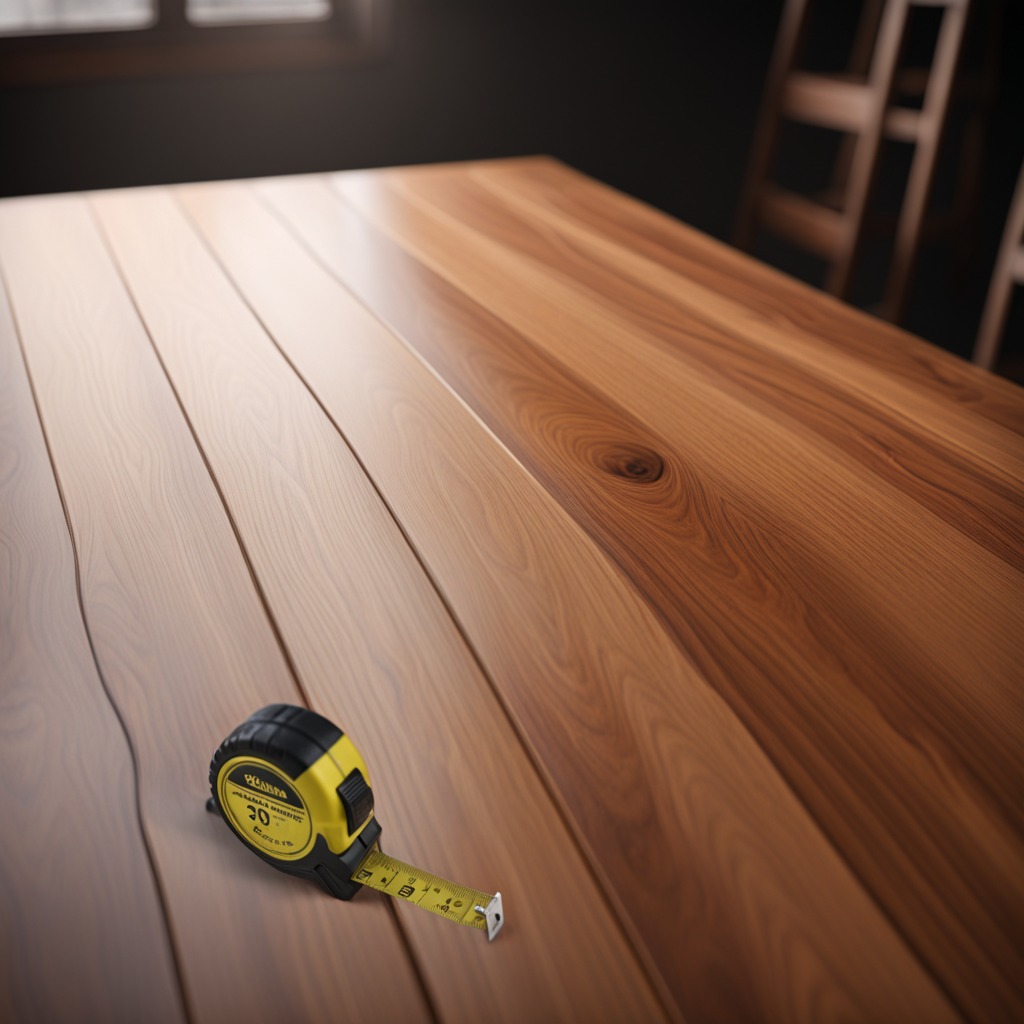
A measuring tape is lying on the wooden table.